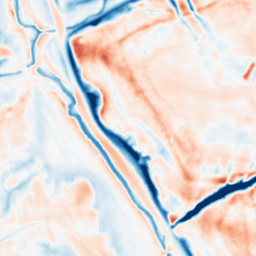
Category: multiscale
Decomposition family: dog_multiscale
Decomposition parameters: sigma_ratio: 1.4
n_scales: 6
base_sigma: 1
Upsampling method: edge_directed
Upsampling parameters: scale: 4
Upsampling scale: 4